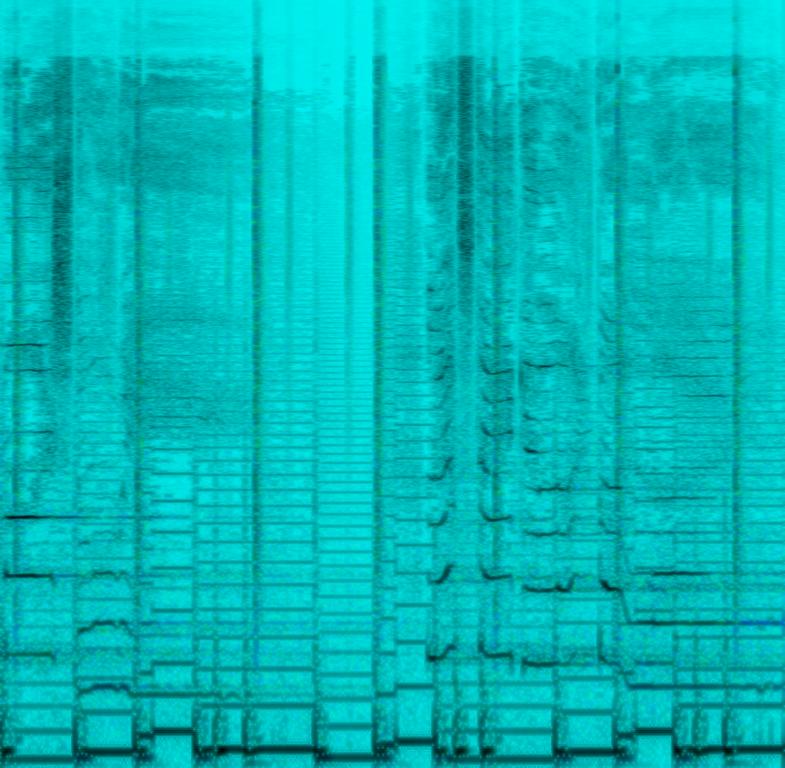
The Alternative/Indie song features an echoing, passionate female vocal singing over groovy, buzzy synth bass, punchy kick, soft claps, tinny offbeat percussion and synth keys chords that appear at the end of the loop. It sounds groovy, energetic, passionate and addictive.